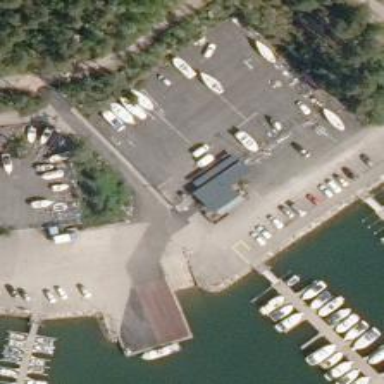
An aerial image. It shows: Yachting club.